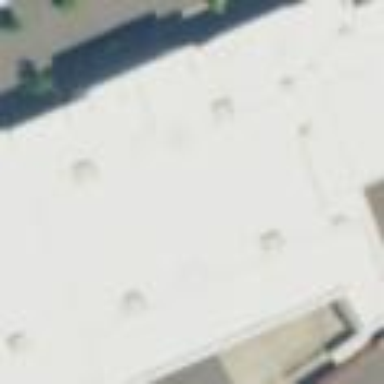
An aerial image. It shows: Department store building.